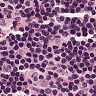
Metastatic tissue present: no